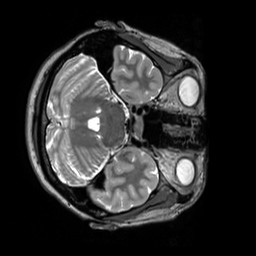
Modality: T2w
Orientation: axial
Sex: female
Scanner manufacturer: siemens
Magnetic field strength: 3 T
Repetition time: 3.2 s
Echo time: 0.409 s